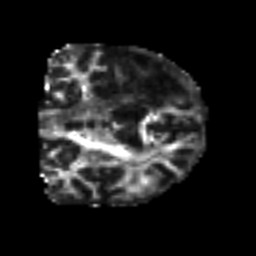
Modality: FA
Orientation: coronal
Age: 64
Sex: male
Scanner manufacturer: siemens
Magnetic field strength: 3 T
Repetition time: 4.999 s
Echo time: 0.07946 s